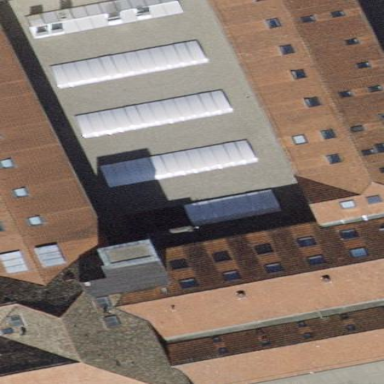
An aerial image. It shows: Building part with flat roof.